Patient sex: M
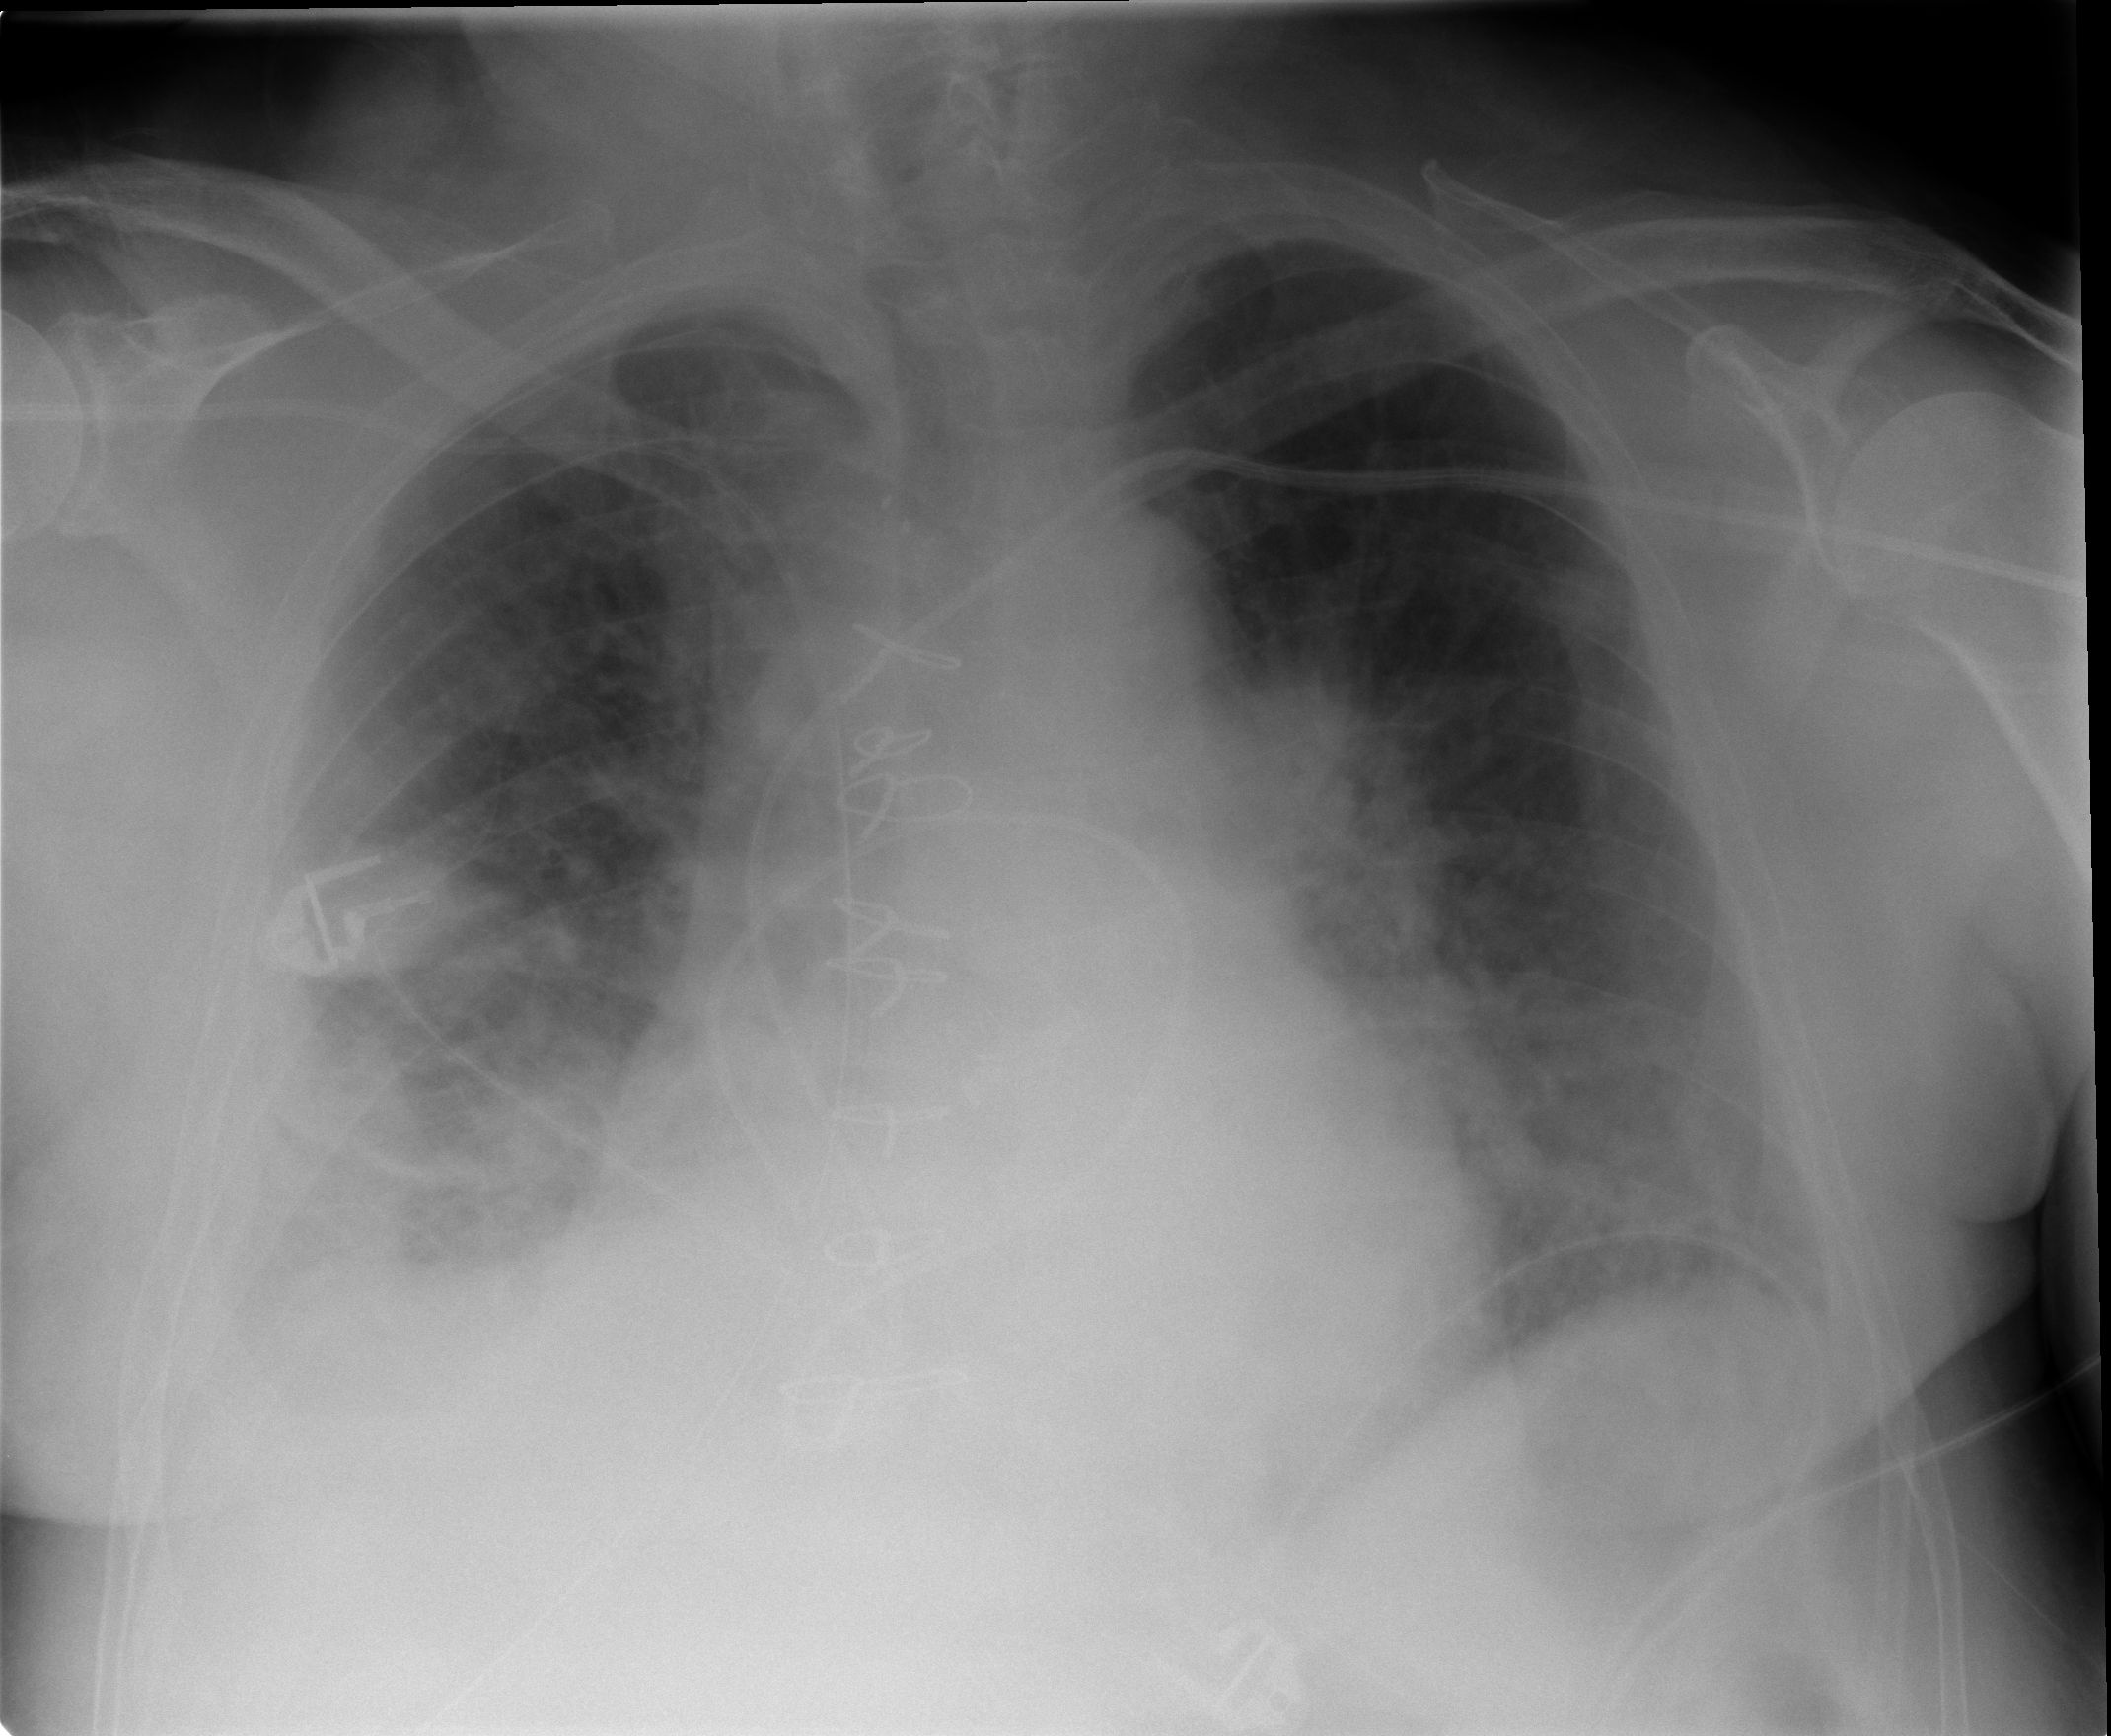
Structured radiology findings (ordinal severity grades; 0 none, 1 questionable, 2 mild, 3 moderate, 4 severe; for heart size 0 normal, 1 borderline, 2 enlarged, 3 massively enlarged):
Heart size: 2
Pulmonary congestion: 3
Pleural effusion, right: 2
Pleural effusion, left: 1
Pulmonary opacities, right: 2
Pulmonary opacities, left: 2
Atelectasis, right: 3
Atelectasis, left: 2